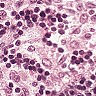
Metastatic tissue present: no